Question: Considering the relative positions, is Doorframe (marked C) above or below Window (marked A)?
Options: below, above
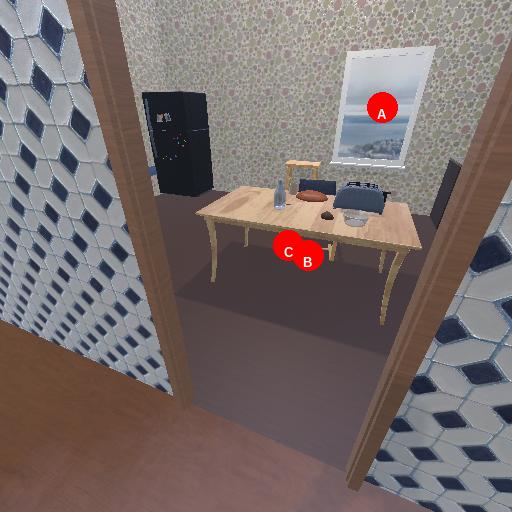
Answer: below